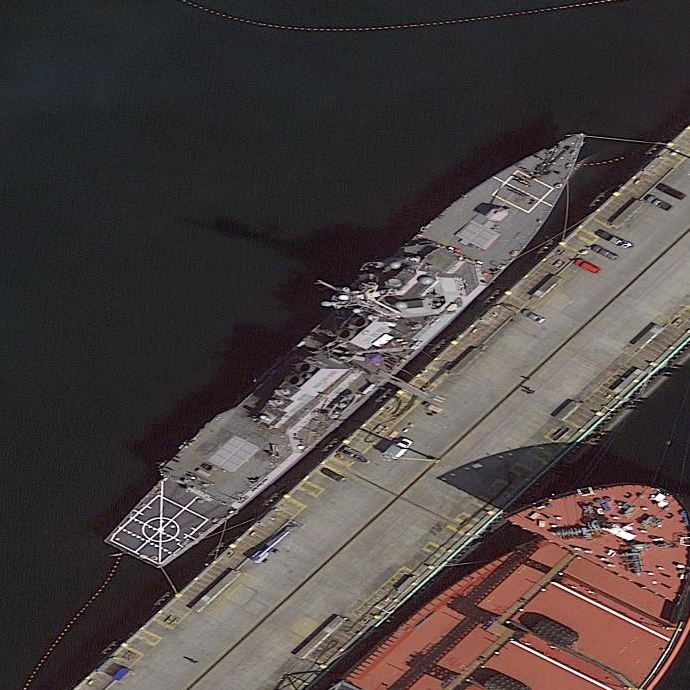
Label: destroyer